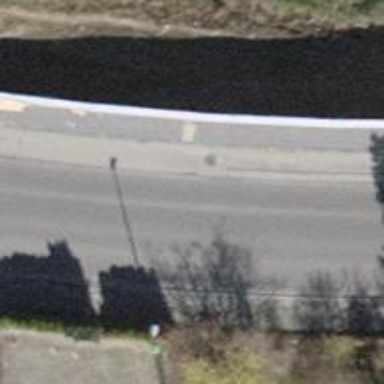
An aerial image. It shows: Asphalt sidewalk.